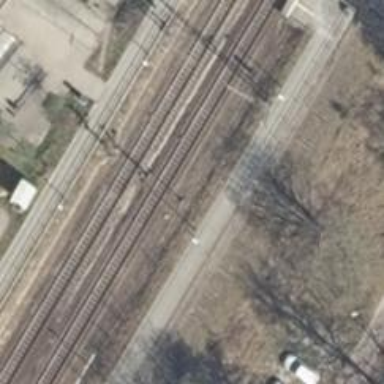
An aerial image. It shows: Railway signal.